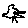
Label: tree